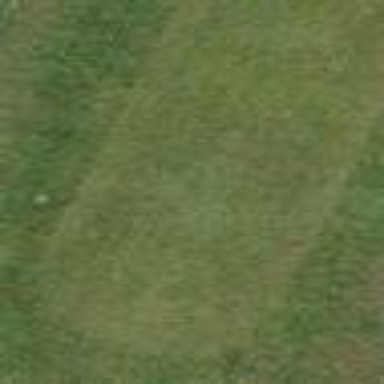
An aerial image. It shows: Grass area designated as golf tee.